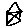
Label: house